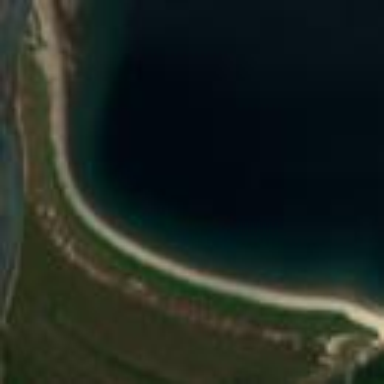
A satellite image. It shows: Scenic beach with natural beauty.